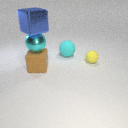
large blue metal cube above large cyan metal sphere